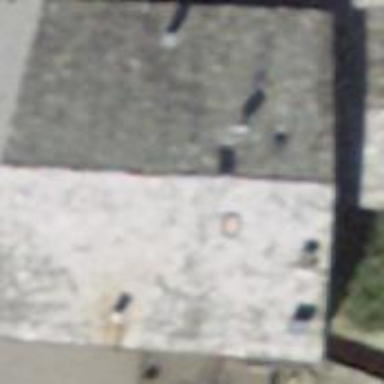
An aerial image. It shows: Residential building with hipped roof.